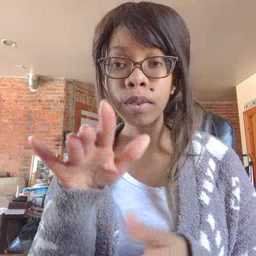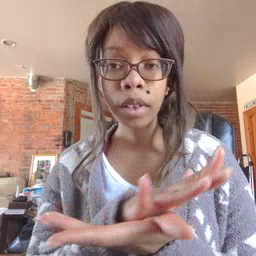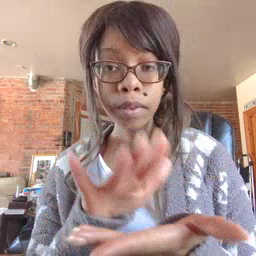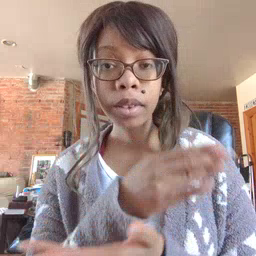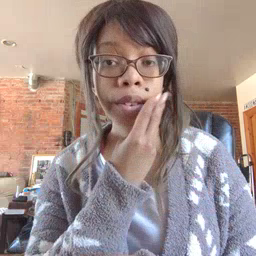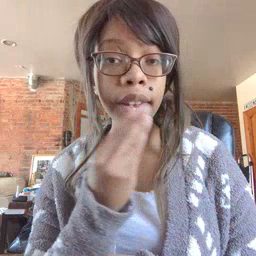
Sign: napkin